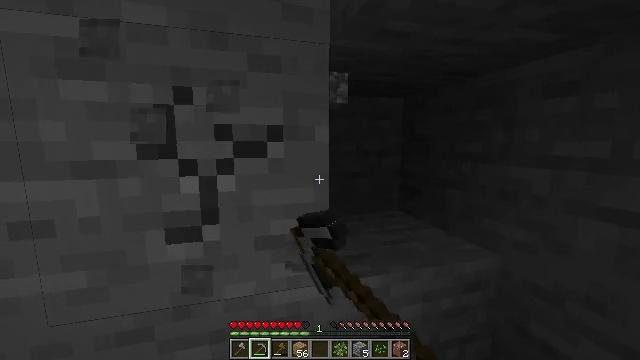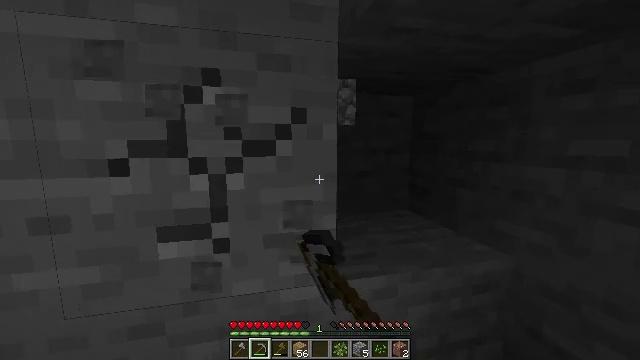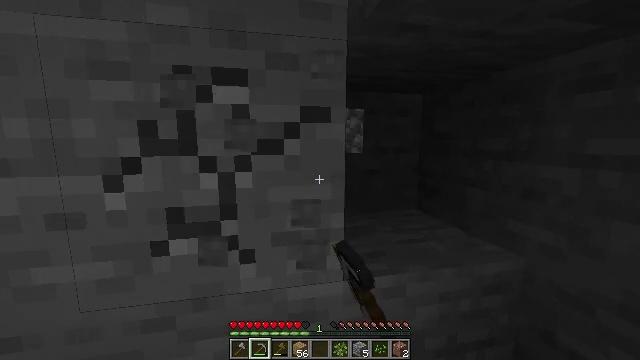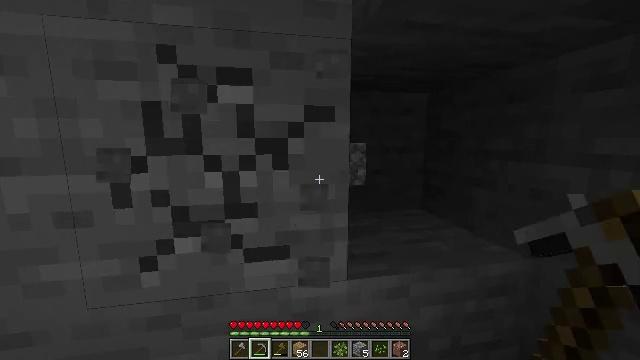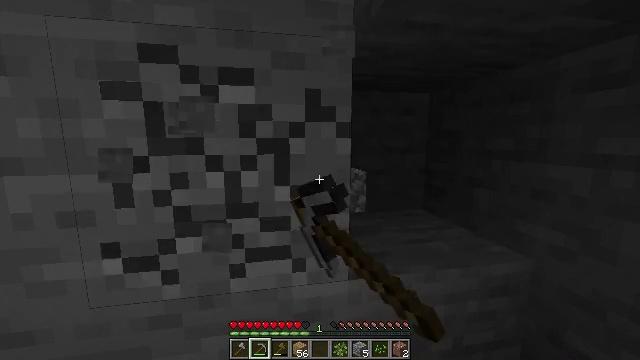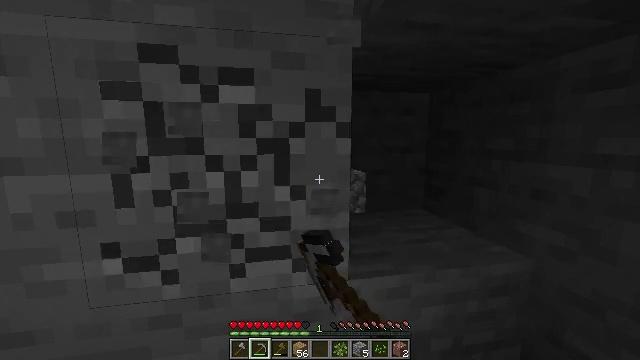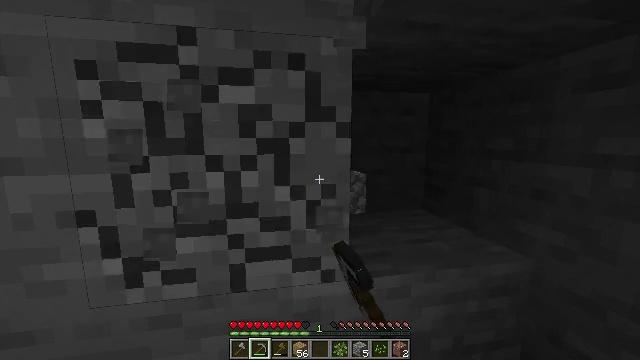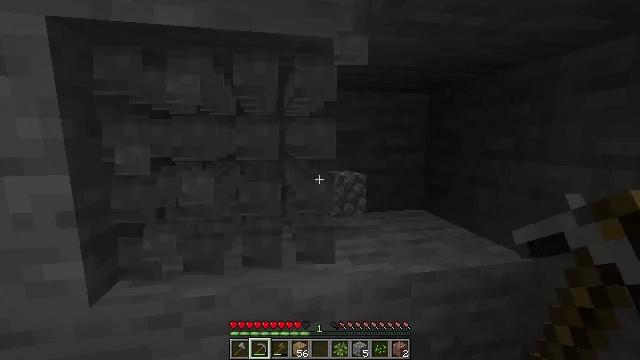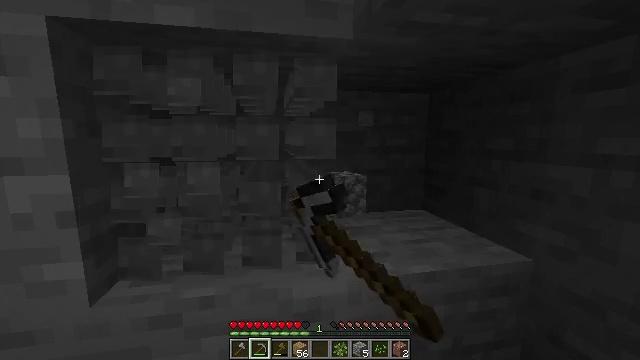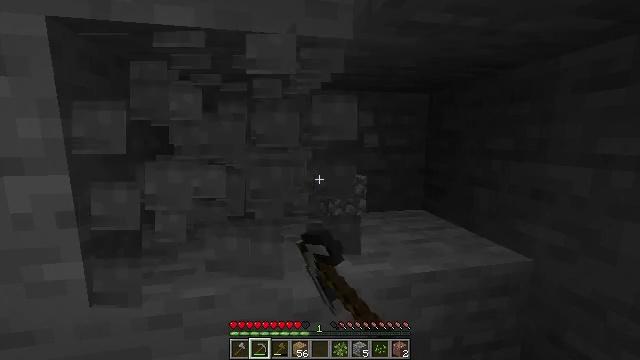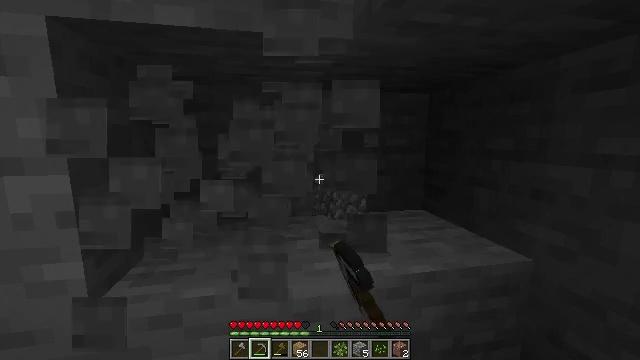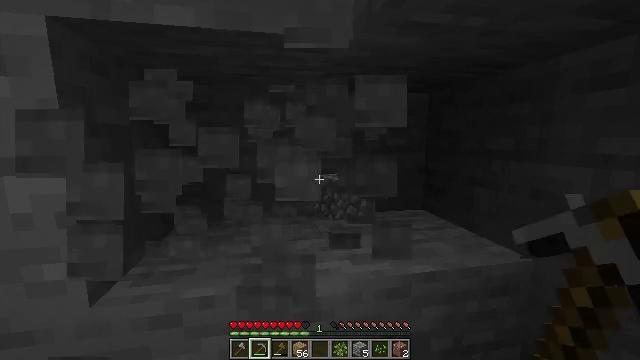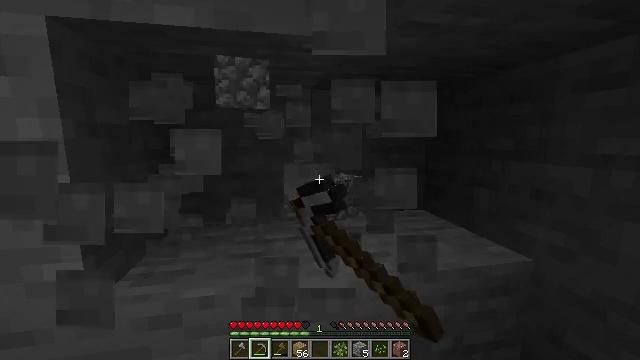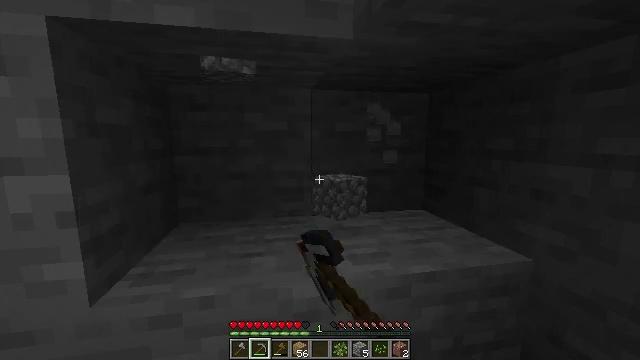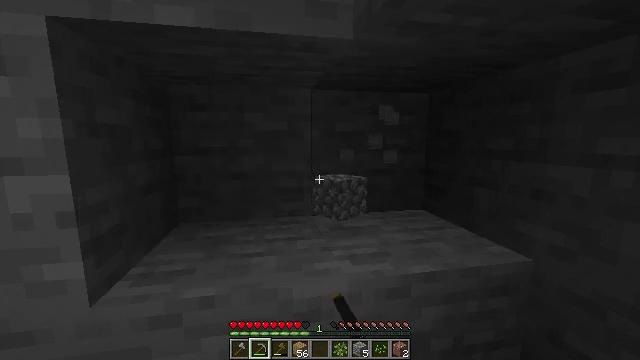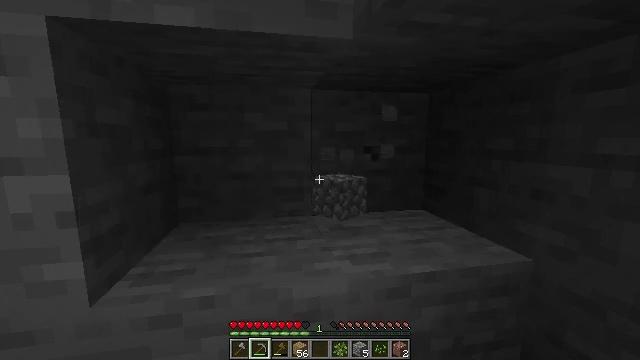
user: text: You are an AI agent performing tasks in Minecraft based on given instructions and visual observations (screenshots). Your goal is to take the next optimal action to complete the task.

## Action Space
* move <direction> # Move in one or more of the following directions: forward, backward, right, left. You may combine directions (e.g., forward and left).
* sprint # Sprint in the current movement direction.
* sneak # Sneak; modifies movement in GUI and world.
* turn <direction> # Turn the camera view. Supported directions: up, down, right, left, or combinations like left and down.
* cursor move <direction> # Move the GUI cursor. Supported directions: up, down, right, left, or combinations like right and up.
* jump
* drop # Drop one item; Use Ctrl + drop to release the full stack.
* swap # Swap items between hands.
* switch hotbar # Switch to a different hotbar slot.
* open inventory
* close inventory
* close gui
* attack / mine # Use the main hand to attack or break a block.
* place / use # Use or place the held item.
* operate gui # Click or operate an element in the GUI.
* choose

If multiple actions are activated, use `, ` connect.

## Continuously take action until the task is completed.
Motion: motion action
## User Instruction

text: Break the stone block.
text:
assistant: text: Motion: turn left, attack / mine
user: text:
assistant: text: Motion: turn left, attack / mine
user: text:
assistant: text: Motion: attack / mine
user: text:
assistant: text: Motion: attack / mine
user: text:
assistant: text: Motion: attack / mine
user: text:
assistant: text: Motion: attack / mine
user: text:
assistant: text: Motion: attack / mine
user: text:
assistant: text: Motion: attack / mine
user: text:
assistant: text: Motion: attack / mine
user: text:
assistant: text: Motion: attack / mine
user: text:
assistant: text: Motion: attack / mine
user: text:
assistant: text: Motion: attack / mine
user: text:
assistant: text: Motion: attack / mine
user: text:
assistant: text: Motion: attack / mine
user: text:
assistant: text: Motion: attack / mine
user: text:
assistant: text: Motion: attack / mine
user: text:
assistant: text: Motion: turn down, attack / mine
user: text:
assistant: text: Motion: turn down, attack / mine
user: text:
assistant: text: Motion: turn up, attack / mine
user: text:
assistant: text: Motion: turn down, attack / mine
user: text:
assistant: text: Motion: attack / mine
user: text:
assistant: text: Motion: attack / mine
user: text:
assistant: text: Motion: attack / mine
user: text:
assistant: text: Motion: attack / mine
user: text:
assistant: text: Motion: attack / mine
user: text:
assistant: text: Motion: attack / mine
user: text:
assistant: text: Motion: attack / mine
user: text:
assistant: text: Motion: attack / mine
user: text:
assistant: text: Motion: attack / mine
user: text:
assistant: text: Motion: attack / mine